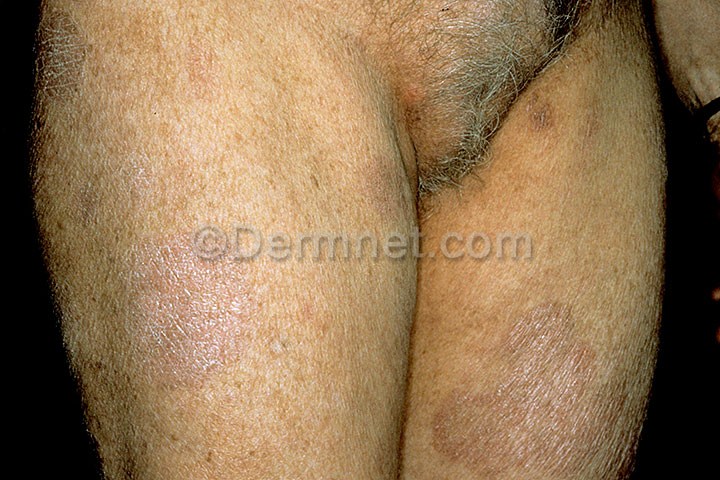
Disease: Actinic Keratosis Basal Cell Carcinoma and other Malignant Lesions